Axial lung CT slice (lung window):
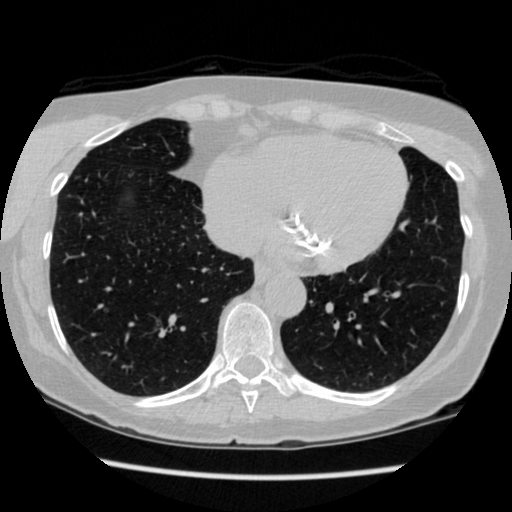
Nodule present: no